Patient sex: M
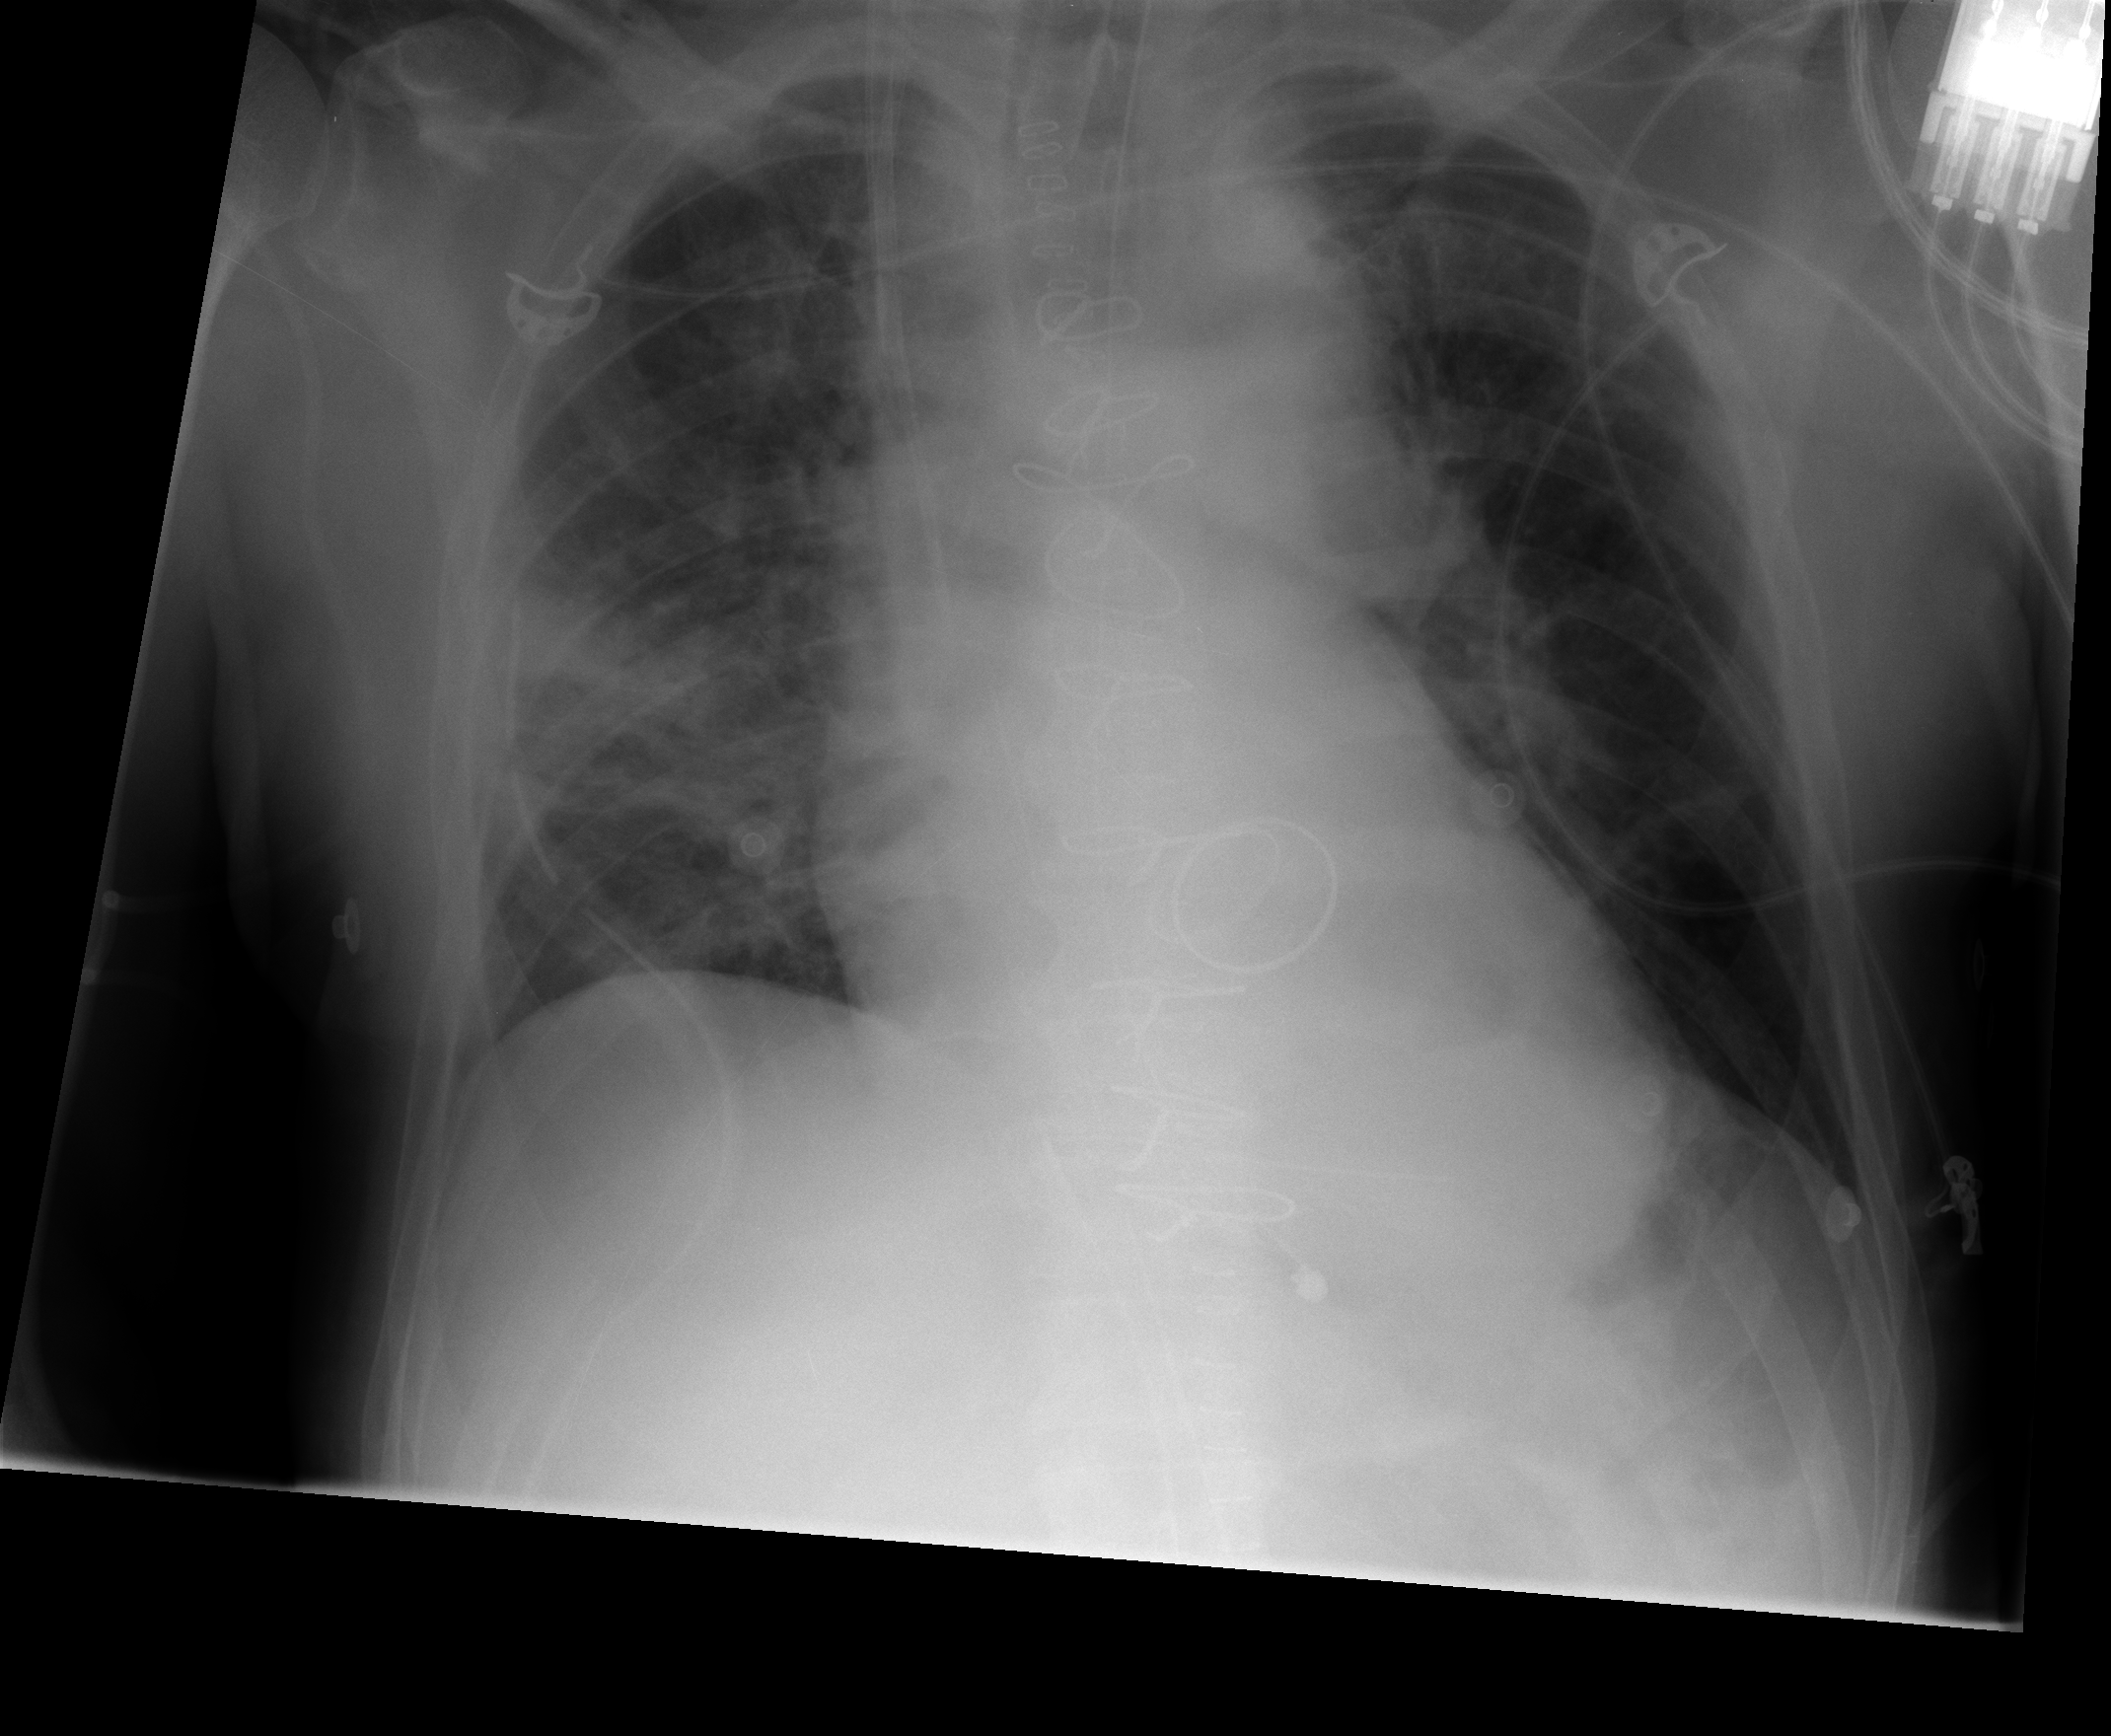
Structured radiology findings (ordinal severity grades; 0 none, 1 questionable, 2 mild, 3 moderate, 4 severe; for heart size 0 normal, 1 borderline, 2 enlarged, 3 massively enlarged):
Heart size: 2
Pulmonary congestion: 0
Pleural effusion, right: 0
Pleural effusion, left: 0
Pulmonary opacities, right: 3
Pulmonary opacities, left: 0
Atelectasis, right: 2
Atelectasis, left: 2